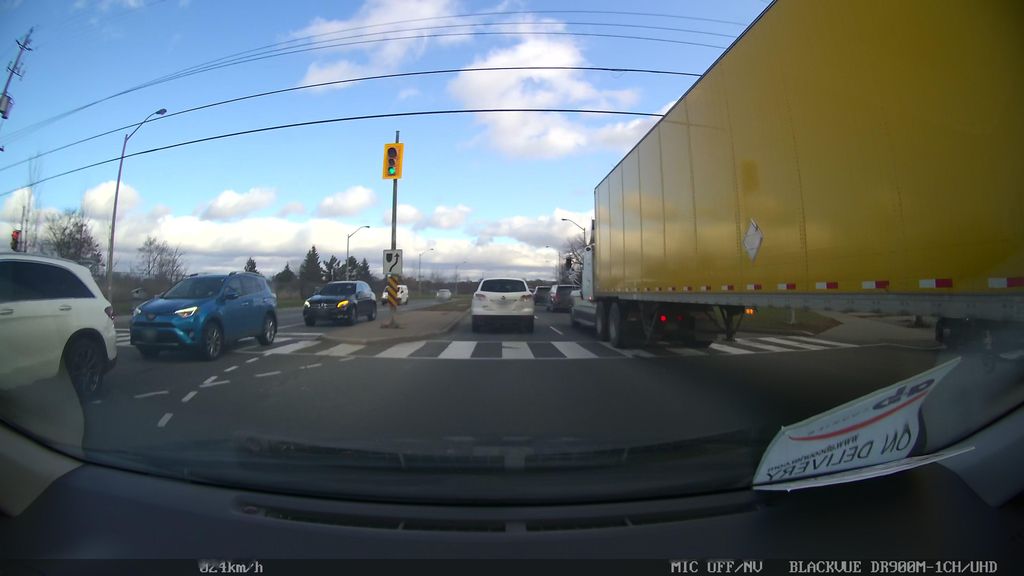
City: toronto